Question: I submitted a new app to the app store today. The upload was accepted by Apple so I assume everything is correct. But I had a thought. Take a look at the screenshot I've attached, the distribution profile I used, the method is set to 'Ad-Hoc' (I was using that profile to send builds to the client). Should that be set to 'Distribution' instead? I'm afraid the app might get rejected if it's set to adhoc.
Should I leave it set to adhoc, or change it to distribution? Will it be a problem?
Thank you.

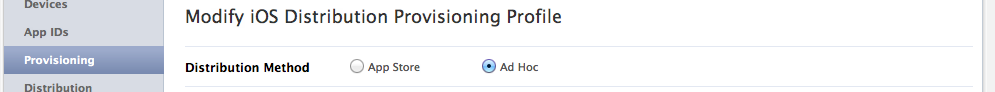
Answer: In case anyone faces this situation, the app was accepted by Apple and is available on the app store. I am however going to submit an update with a release distribution to be sure that everything is ok.